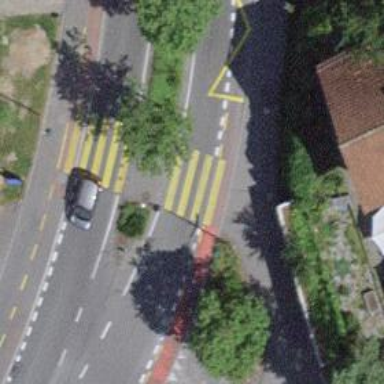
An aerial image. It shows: Kerb serving as barrier.